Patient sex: F
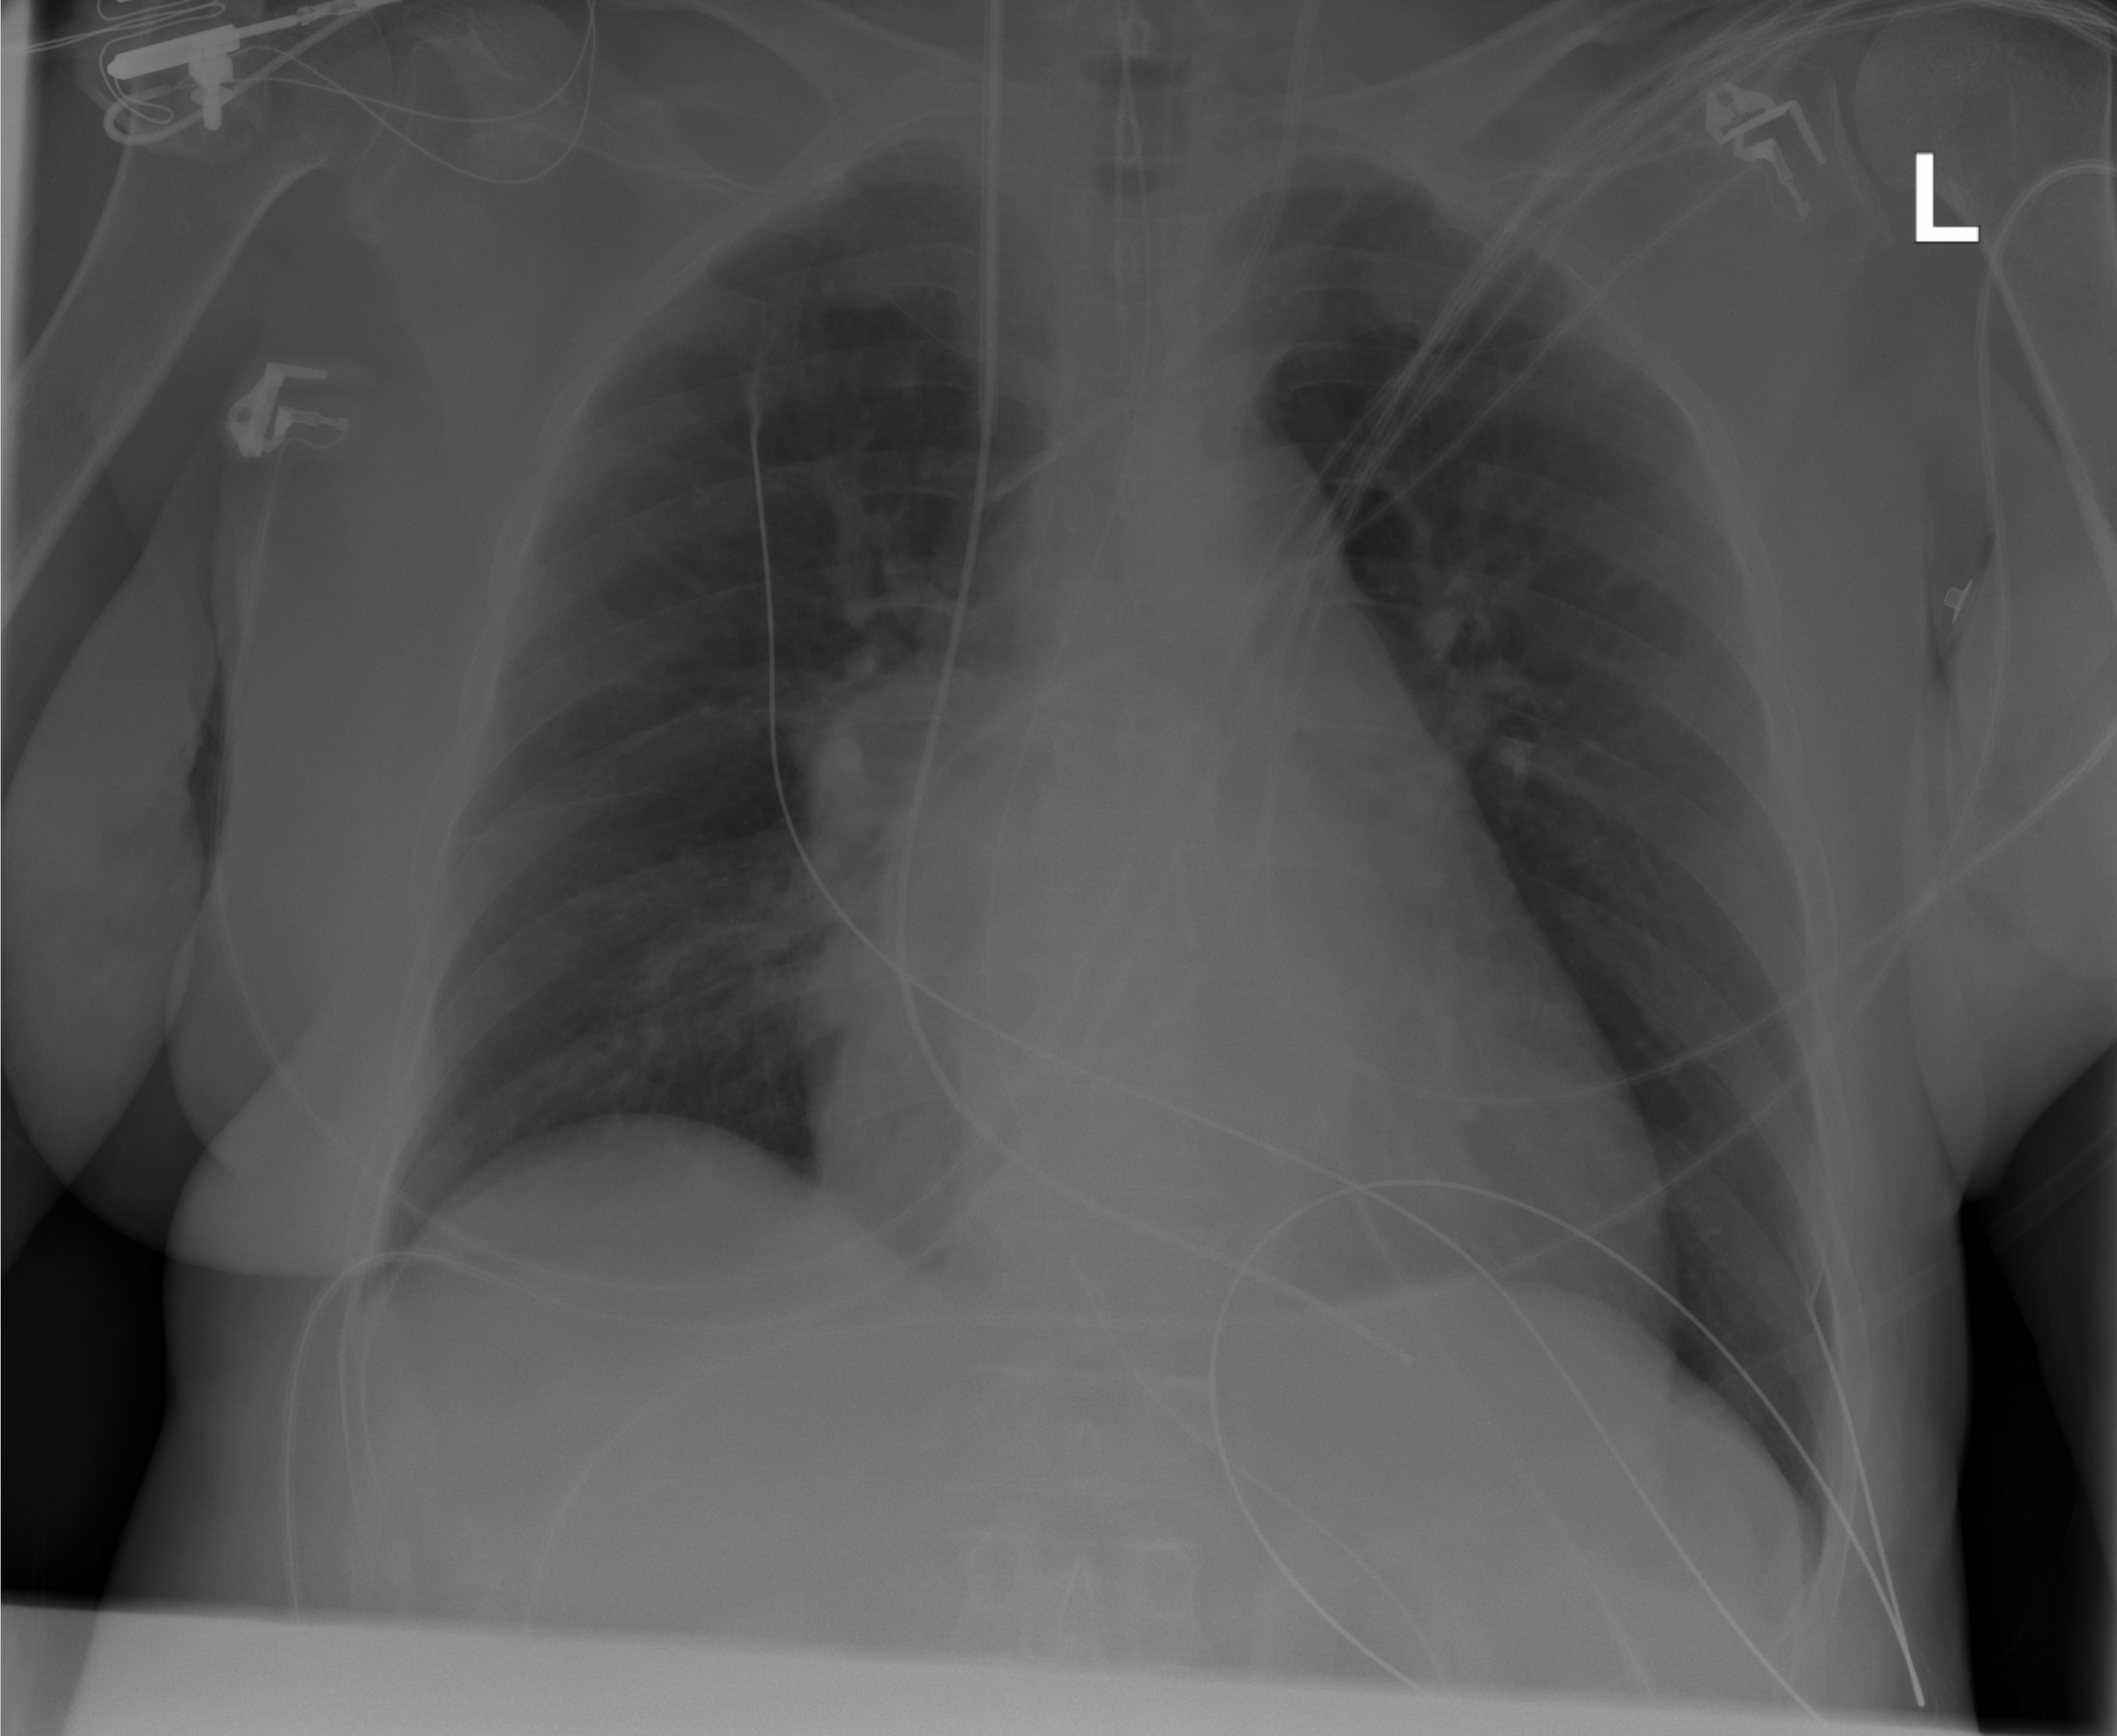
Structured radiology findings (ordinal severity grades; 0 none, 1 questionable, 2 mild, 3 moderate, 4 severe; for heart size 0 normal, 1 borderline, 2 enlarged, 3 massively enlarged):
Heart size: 1
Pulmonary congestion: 0
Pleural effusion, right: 0
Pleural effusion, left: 0
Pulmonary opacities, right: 1
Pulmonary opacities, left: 0
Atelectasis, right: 0
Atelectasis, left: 0